Question: I have a rails application that I've added jquery datepicker to a date field.
It is working ok for some uses - it appears ok, I can pick a date and it gets saved to the database ok. The next time I visit the page (or if I check the database separately) the field has changed value correctly.
However one thing that is not working correctly is that when I click on the date field for an existing record, the calendar pop-up still has todays date/month, not the month that is actually in the database field, as in:

How can I get the pop-up to come up 'on' the month that is actually in the databse?
My view code:
'''
= f.text_field :content_date, id: 'datepicker', size:10
'''
My js code (public/application.js):
'''
//= require jquery
// jQueryUI Date Picker:
$(function (){
$(".datepick").datepicker({ dateFormat: 'yy-mm-dd'});
});
'''
I am running rails 3.0.10
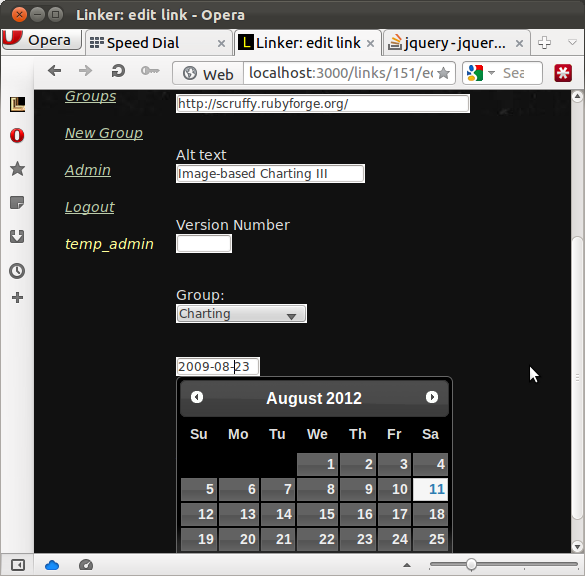
Answer: You can parse the value of the text input with javascript, and initialize the date picker with the parsed date. Try with:
'''
$(function (){
var dateInput = $("#datepicker");
var format = 'yy-mm-dd';
dateInput.datepicker({dateFormat: format});
dateInput.datepicker('setDate', $.datepicker.parseDate(format, dateInput.val()));
});
'''